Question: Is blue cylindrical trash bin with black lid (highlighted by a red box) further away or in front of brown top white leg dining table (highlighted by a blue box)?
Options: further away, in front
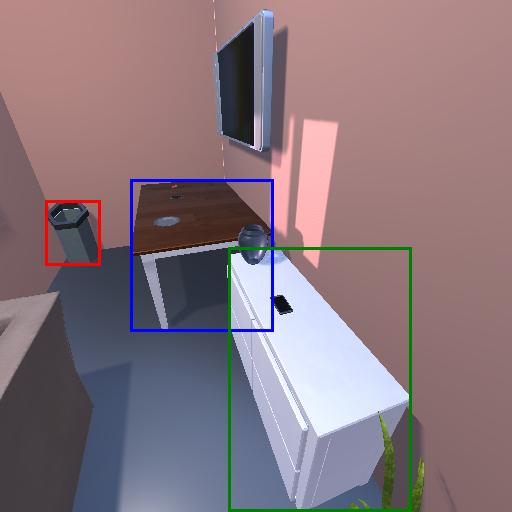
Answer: further away